Field crop: maize
Growth stage: 2
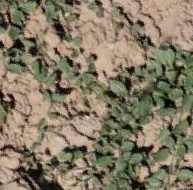
Species: convolvulus